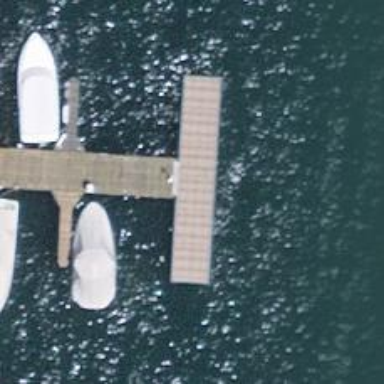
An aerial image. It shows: Man-made pier.